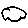
Label: cloud